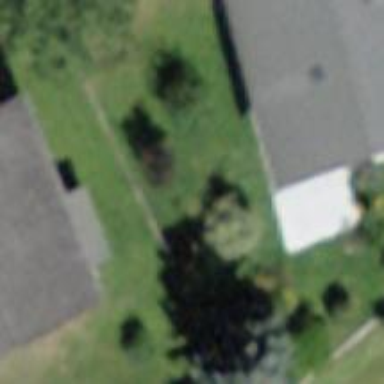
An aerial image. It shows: Simple house.